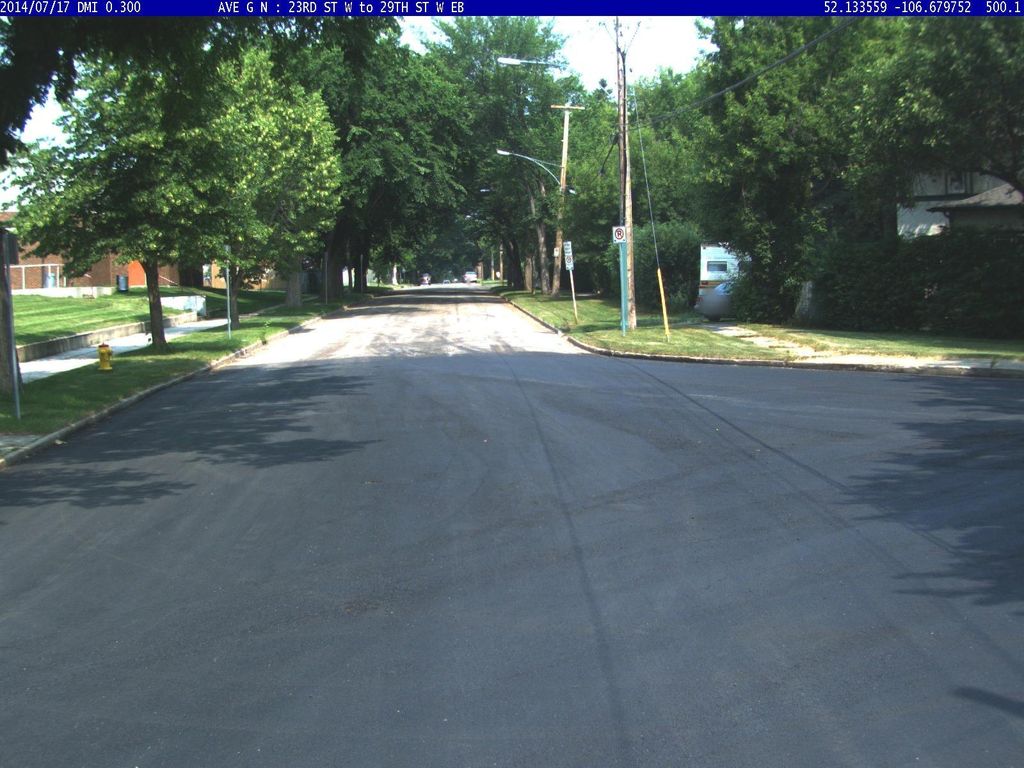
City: saskatoon